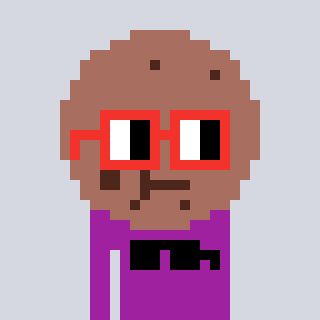
a pixel art character with square red glasses, a cookie-shaped head and a magenta-colored body on a cool background